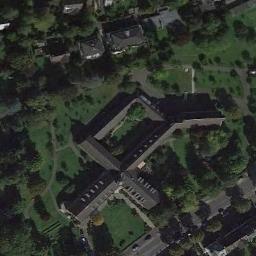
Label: church